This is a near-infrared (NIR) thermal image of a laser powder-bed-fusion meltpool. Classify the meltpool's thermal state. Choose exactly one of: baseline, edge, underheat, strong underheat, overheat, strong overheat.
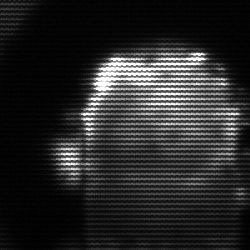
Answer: baseline